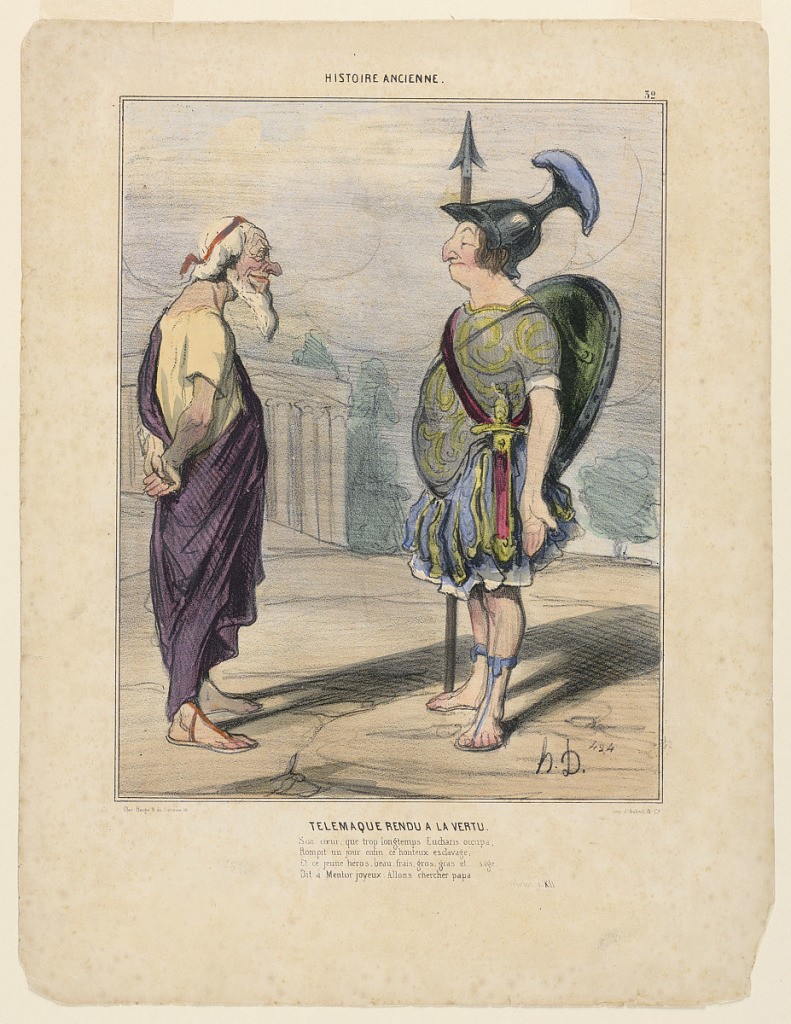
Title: Telemaque Rendu a la Vertu
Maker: Honore Daumier, French, 1808 – 1879
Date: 1842
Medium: Hand-colored lithograph
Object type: Print
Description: Vertical rectangle. Confronting figures, Telemachus at right, in armor and holding spear. Temple in left background. For Le Charivari, 28 octobre 1842; second state.